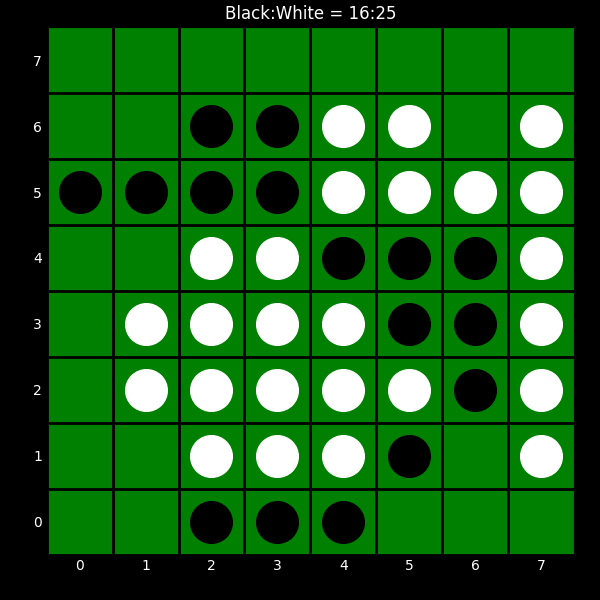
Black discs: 16
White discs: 25